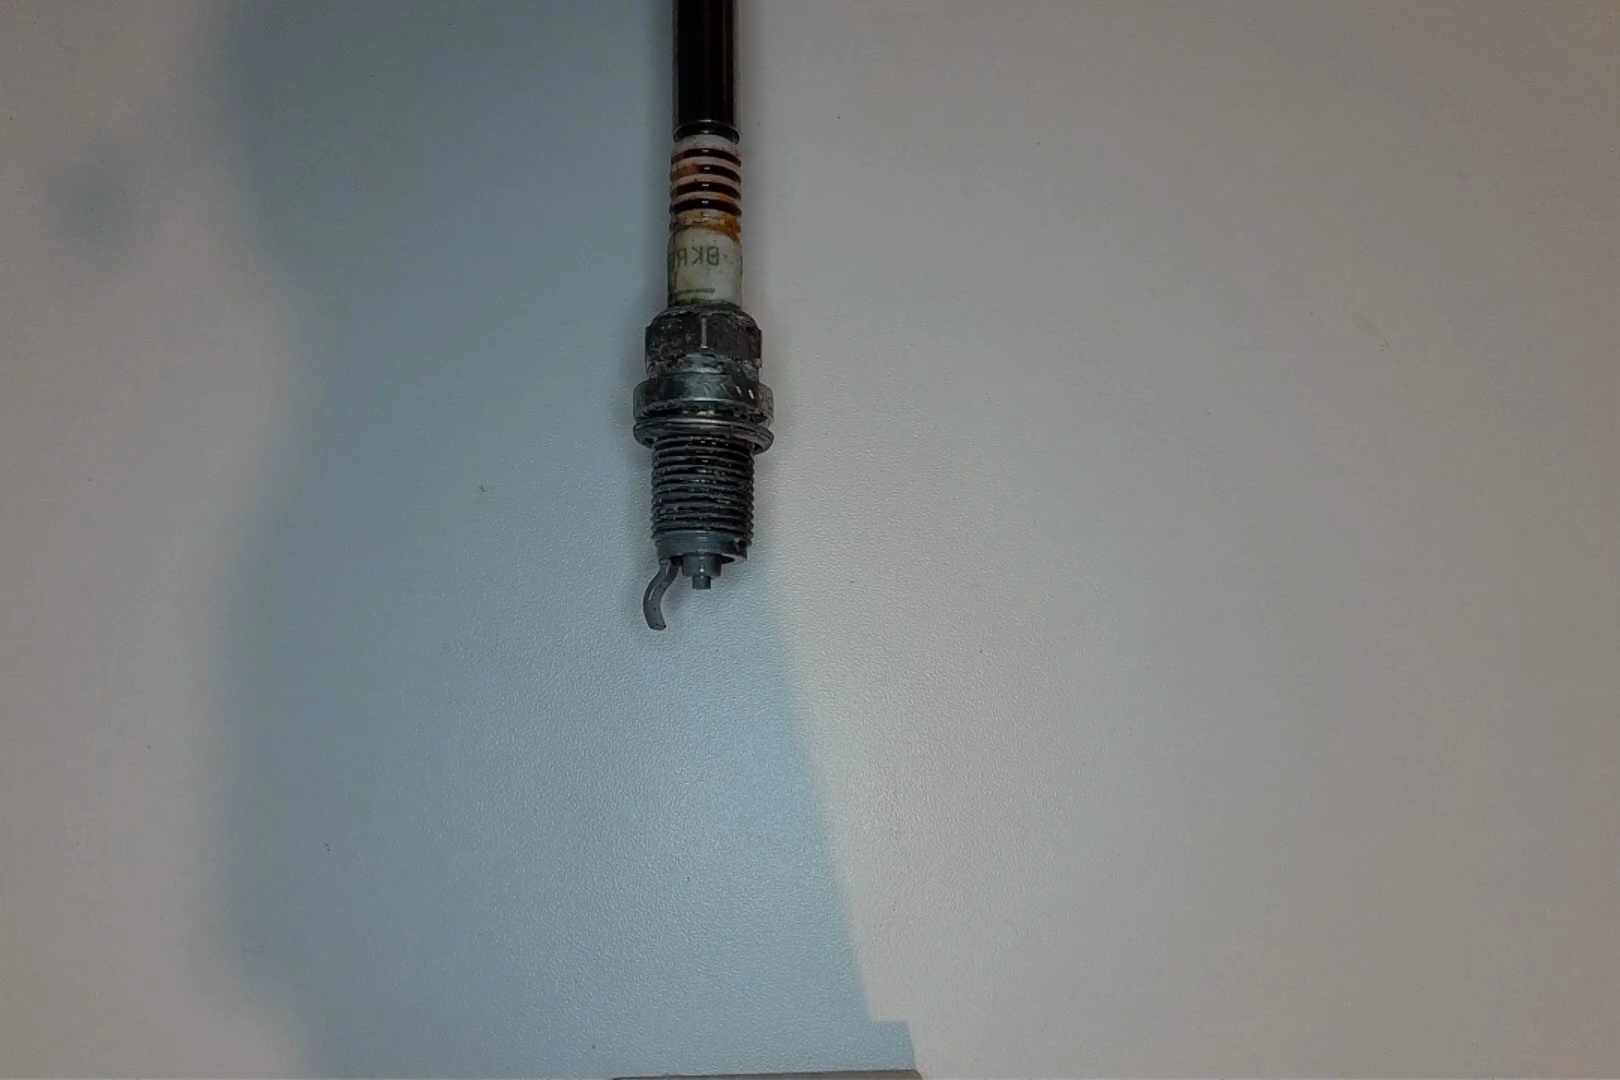
Label: anomaly